Aerial crown-view tile of a tropical tree (Barro Colorado Island, Panama), acquired 20250414:
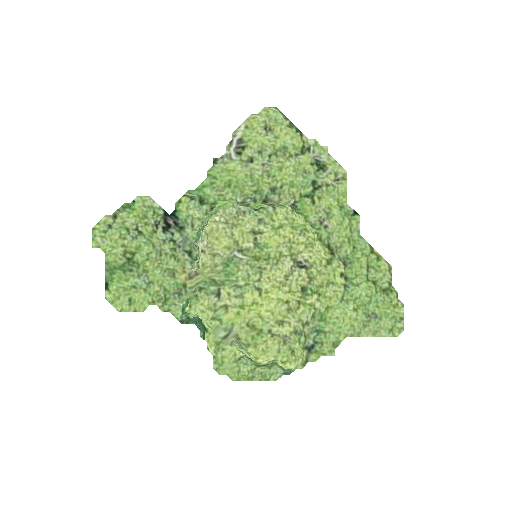
Species: Aspidosperma desmanthum
GBIF accepted scientific name: Aspidosperma desmanthum
Crown area: 72.334 m²